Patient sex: M
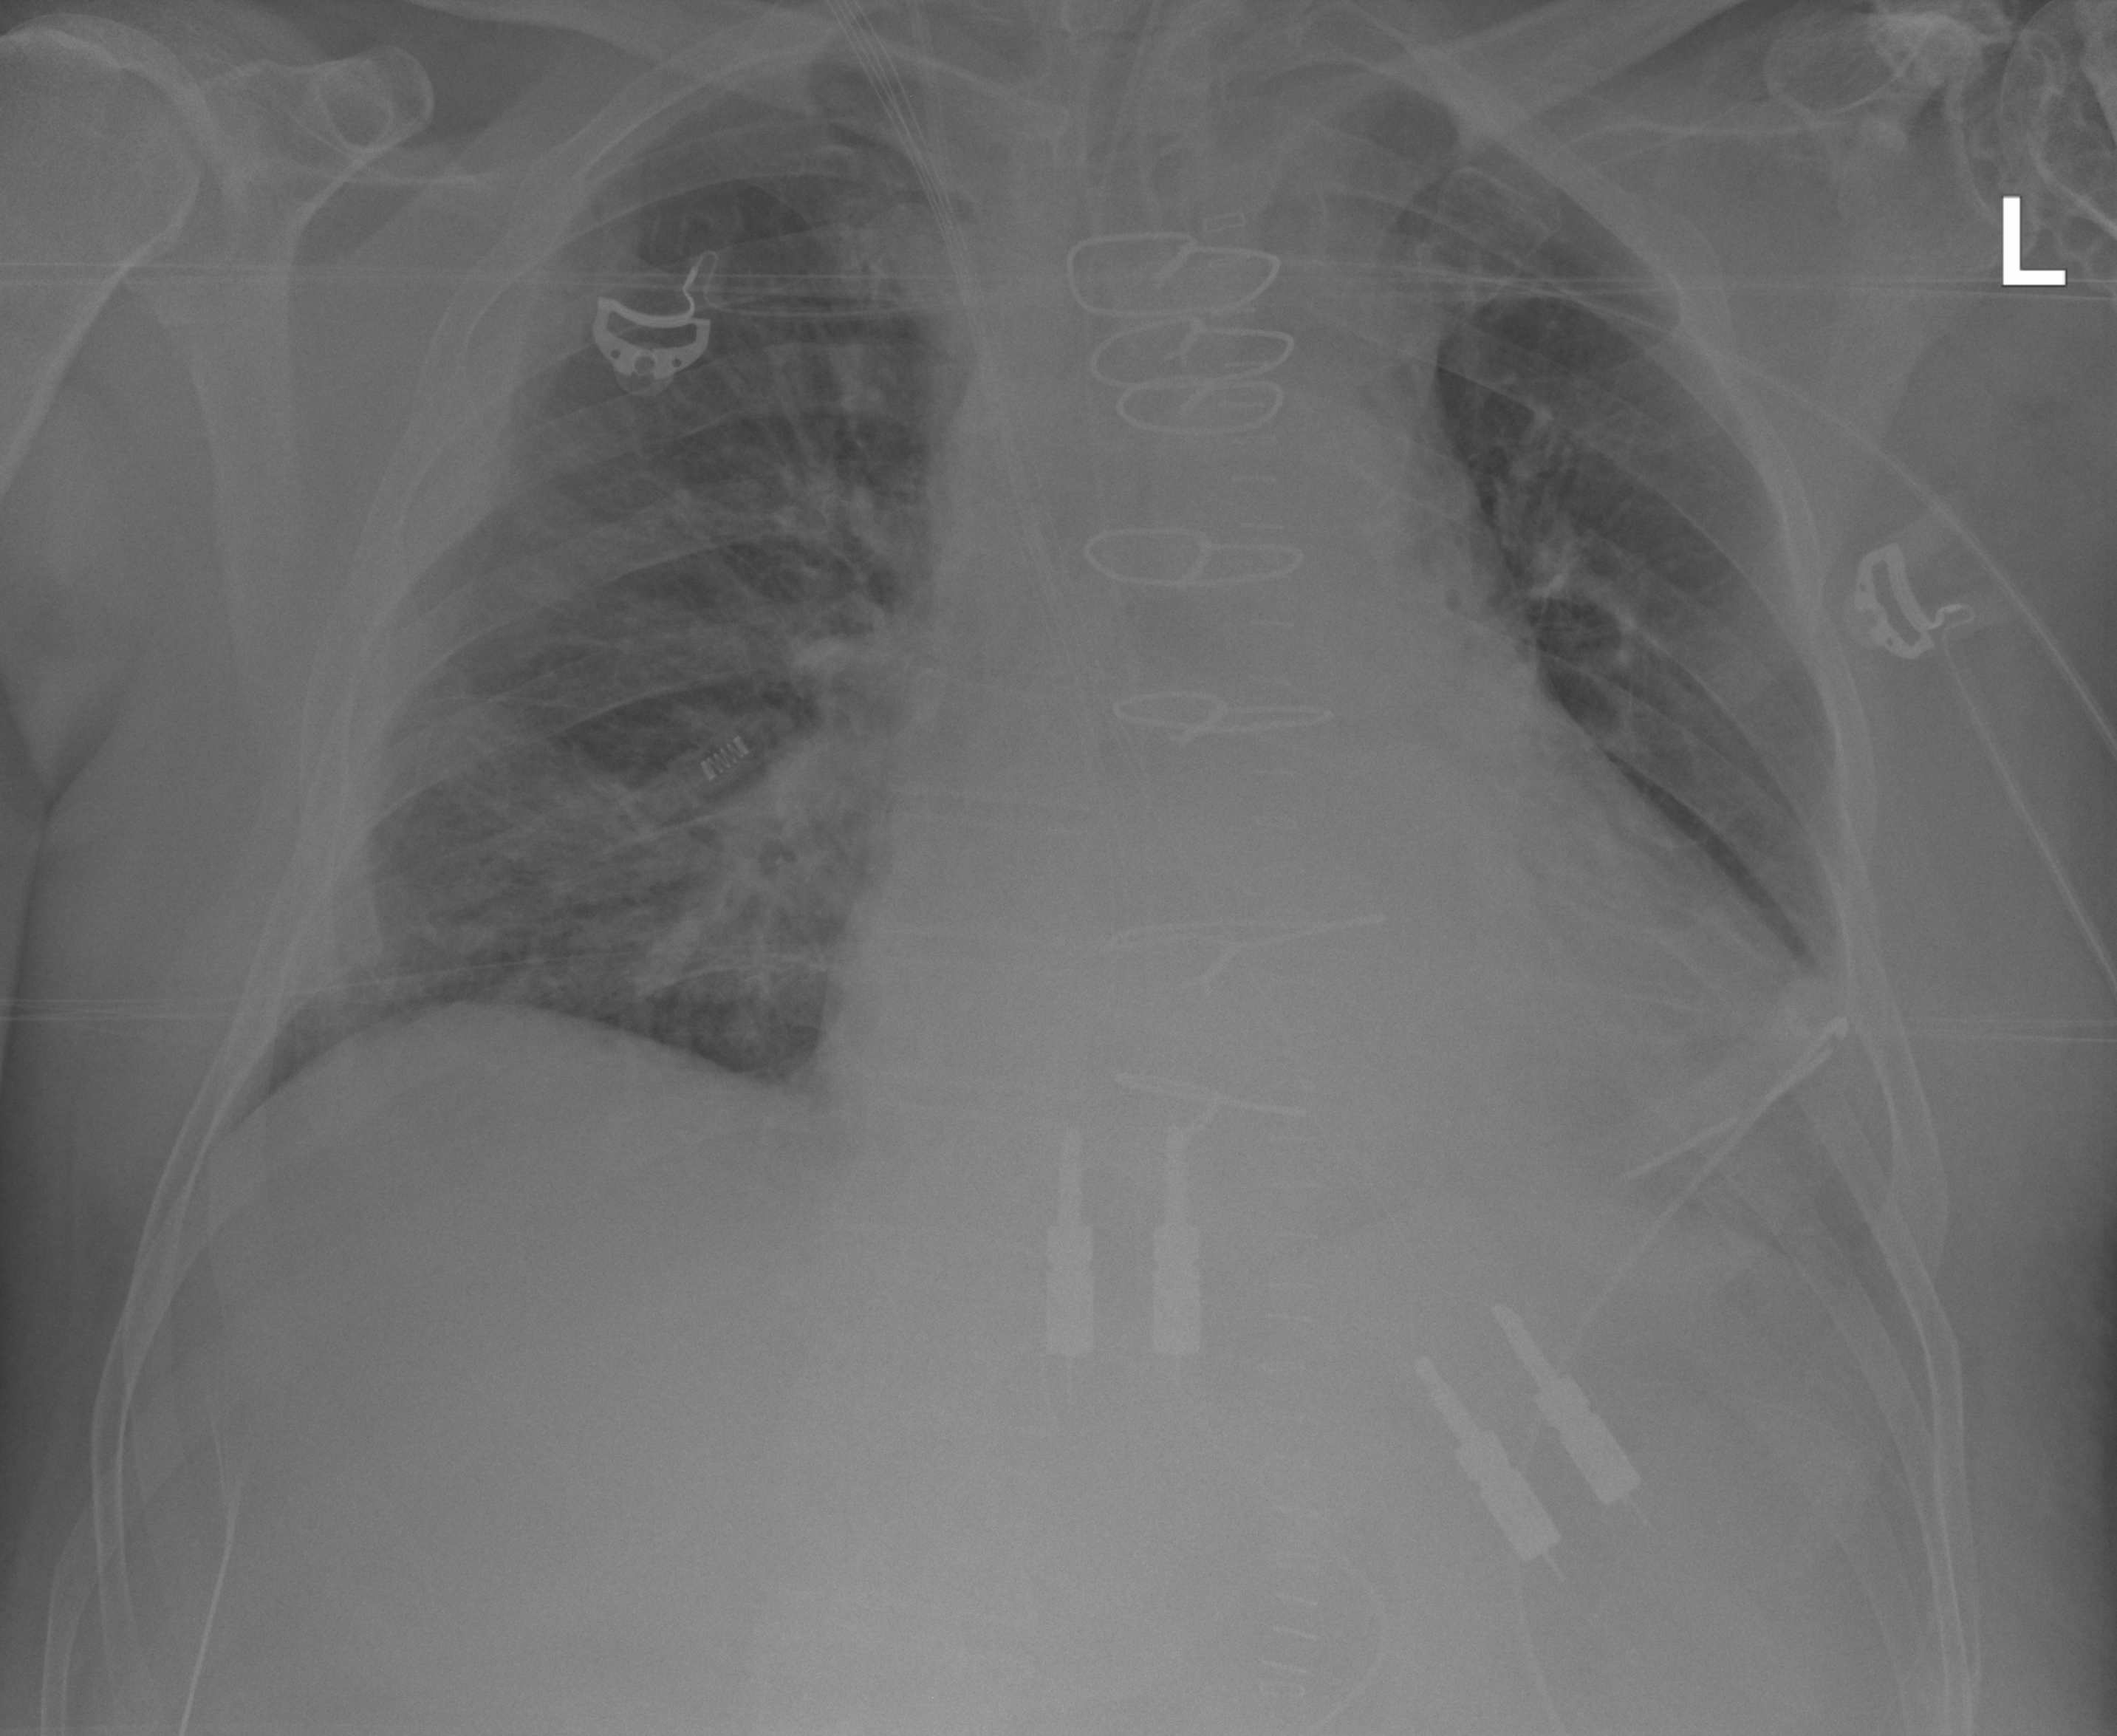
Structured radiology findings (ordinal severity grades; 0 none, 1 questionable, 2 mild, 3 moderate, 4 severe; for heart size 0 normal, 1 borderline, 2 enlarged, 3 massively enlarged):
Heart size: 2
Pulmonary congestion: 2
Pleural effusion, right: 2
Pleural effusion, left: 2
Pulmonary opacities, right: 2
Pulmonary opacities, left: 2
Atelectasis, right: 2
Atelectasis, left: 2